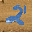
Label: 2